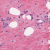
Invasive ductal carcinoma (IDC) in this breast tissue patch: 1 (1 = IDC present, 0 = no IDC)